Field crop: maize
Growth stage: 2
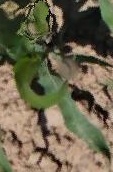
Species: maize